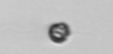
Label: nanoplankton_mix